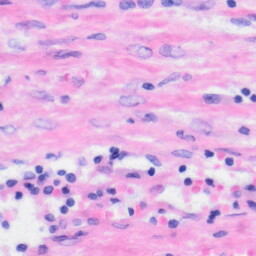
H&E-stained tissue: Liver